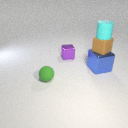
large blue metal cube below small brown rubber cube